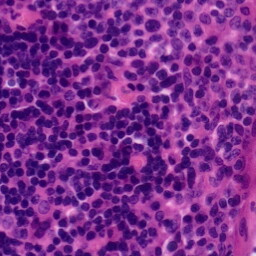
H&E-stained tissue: Tonsil